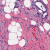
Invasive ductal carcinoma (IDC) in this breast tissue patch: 1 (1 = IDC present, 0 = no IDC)